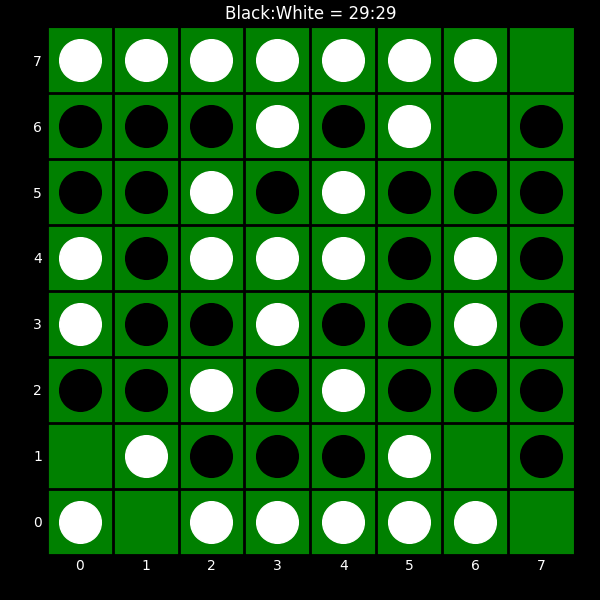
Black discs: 29
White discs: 29